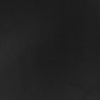
Atmospheric dust classification: not_dusty